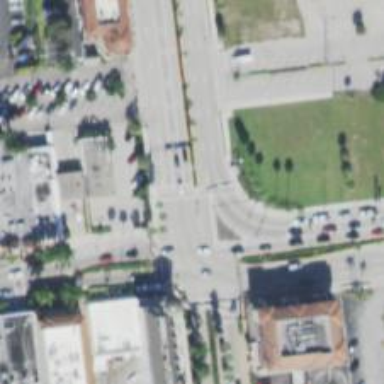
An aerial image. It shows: Footway located on traffic island.